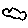
Label: cloud